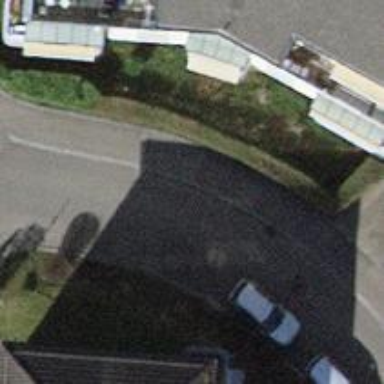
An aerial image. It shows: Residential road with asphalt surface. The right sidewalk also has asphalt surface.